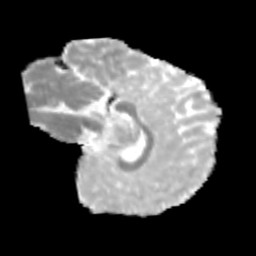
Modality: MD
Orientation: sagittal
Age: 10
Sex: male
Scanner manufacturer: siemens
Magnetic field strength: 3 T
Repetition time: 3.8 s
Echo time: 0.07 s